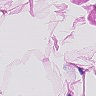
Metastatic tissue present: no